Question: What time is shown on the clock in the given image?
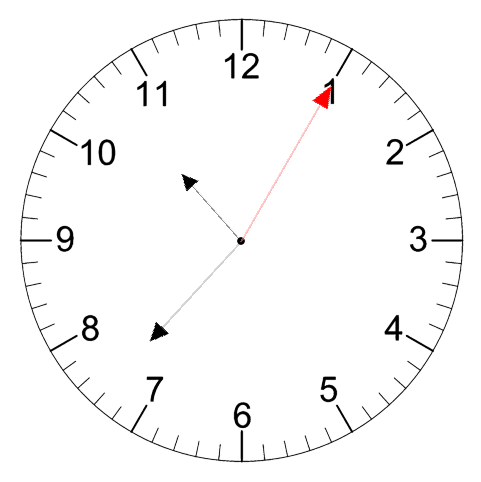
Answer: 10:37:05